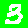
Digit: 3